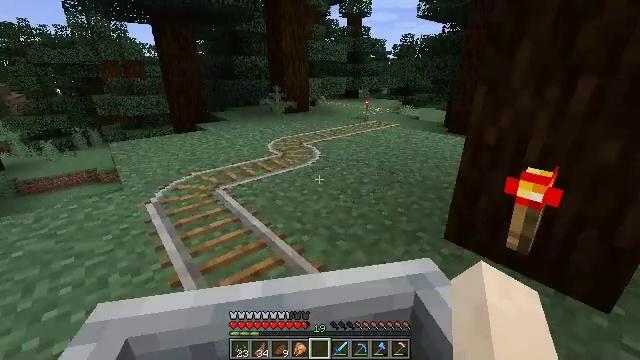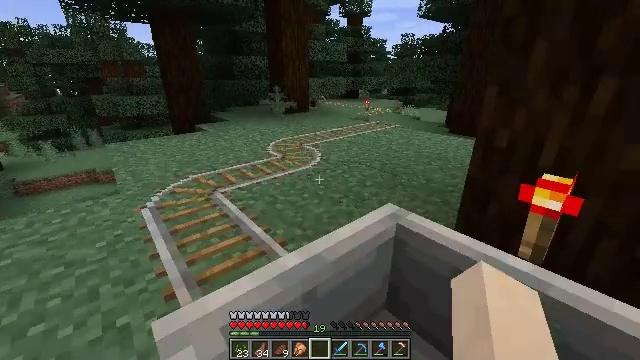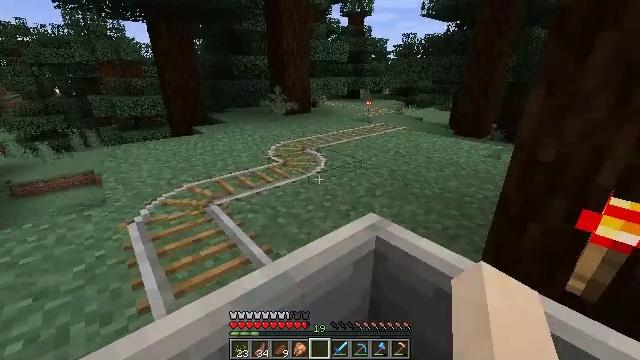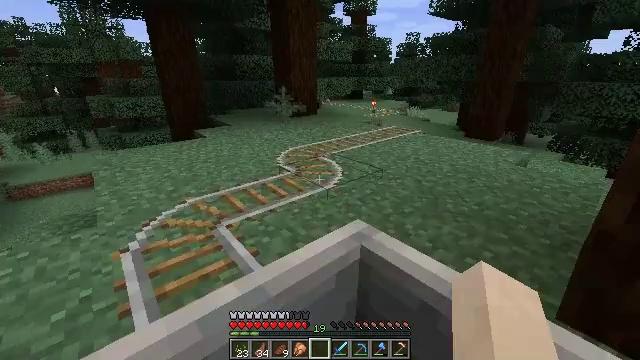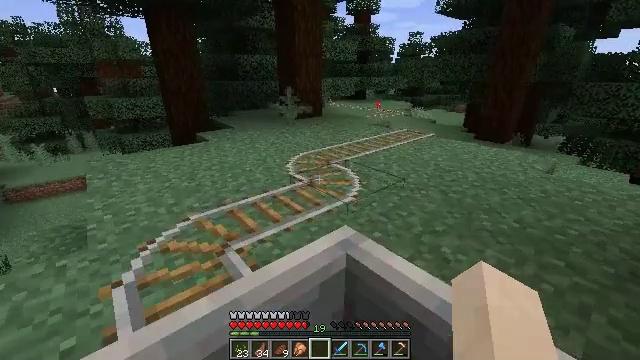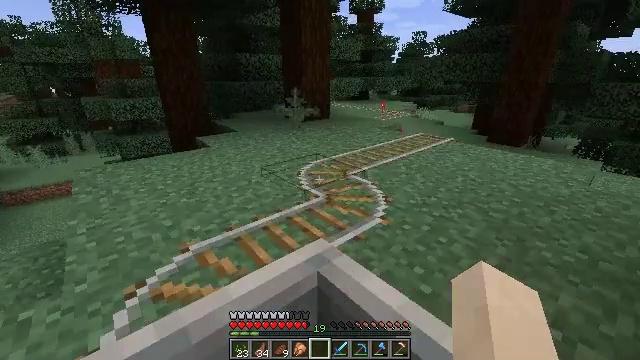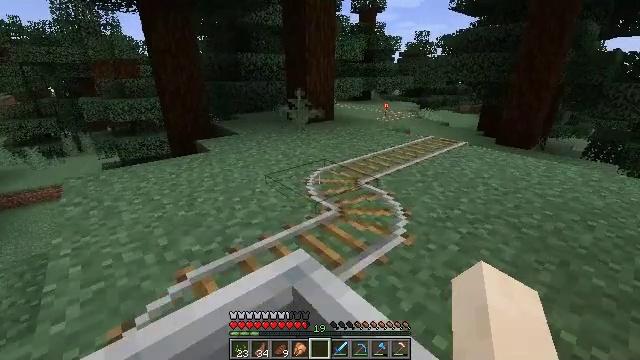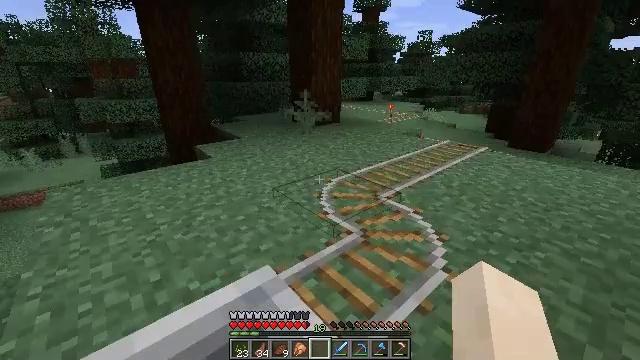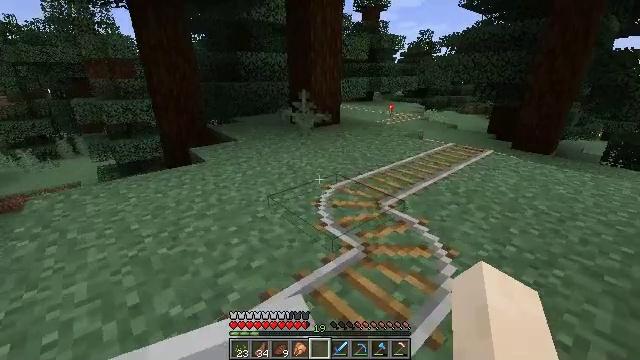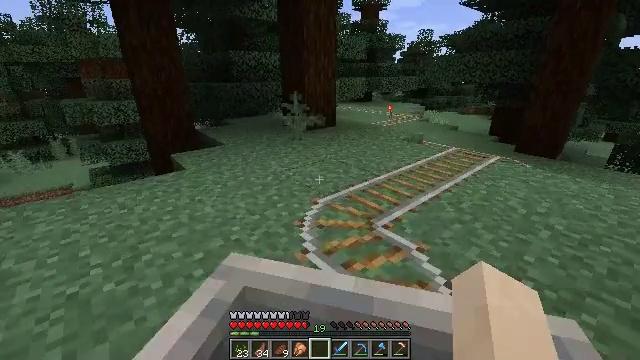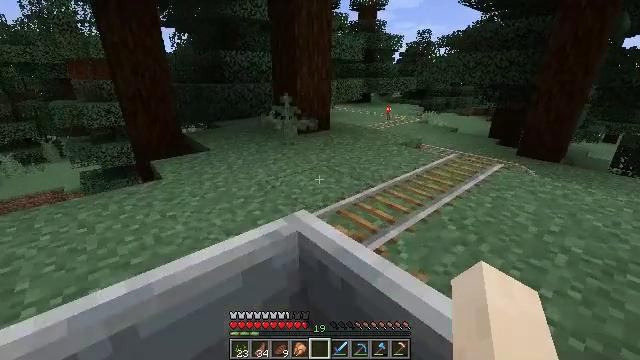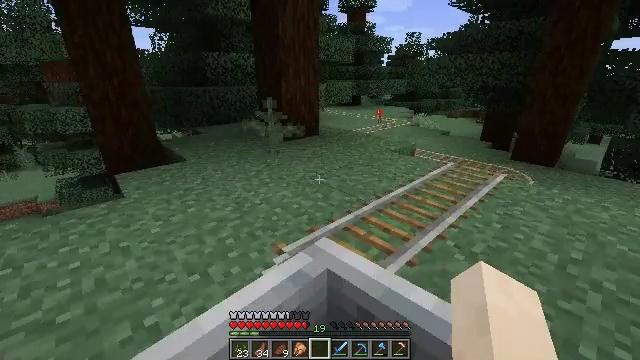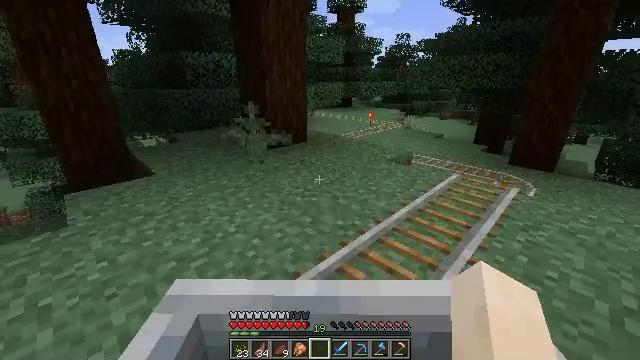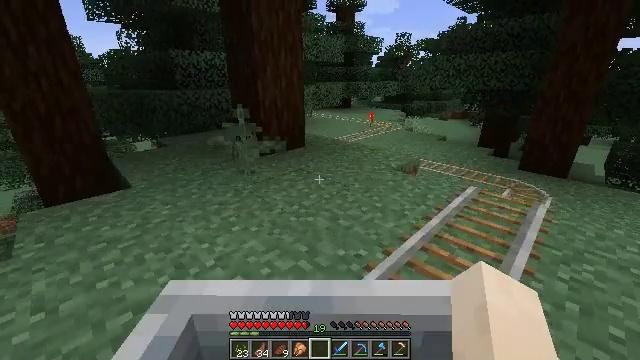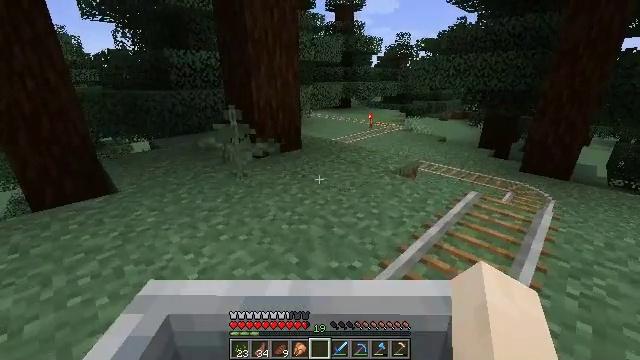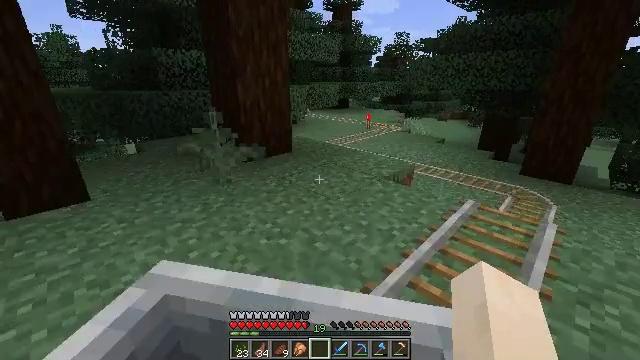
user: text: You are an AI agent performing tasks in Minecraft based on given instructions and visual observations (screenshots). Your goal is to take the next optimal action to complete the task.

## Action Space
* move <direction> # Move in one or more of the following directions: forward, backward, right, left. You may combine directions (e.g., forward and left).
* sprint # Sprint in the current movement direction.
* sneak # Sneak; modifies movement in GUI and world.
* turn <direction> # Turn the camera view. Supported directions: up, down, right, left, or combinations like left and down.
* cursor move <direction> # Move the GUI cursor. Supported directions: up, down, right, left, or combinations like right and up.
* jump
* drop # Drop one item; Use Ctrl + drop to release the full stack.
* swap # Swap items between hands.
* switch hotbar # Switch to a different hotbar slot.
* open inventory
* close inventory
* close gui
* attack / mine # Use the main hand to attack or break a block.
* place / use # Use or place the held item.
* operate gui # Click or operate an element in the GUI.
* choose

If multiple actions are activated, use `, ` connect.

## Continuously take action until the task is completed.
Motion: motion action
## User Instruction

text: Gather wheat by left-clicking on it.
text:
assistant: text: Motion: no_op
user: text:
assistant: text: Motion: no_op
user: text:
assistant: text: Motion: no_op
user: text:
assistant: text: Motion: no_op
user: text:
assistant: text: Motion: no_op
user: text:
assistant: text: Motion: no_op
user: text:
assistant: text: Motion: no_op
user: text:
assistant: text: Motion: no_op
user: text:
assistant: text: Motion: no_op
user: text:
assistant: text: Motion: no_op
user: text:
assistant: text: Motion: turn right
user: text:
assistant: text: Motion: turn right
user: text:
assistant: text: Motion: no_op
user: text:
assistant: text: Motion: no_op
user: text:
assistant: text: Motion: no_op
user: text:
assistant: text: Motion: no_op
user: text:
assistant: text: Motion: no_op
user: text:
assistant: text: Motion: no_op
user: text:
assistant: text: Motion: no_op
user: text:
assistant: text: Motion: no_op
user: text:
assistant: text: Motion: no_op
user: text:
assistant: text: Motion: no_op
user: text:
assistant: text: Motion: no_op
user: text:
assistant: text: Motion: no_op
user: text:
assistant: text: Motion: no_op
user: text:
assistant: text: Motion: no_op
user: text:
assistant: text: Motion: no_op
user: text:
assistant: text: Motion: no_op
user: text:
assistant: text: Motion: no_op
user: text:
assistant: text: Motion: no_op